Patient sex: M
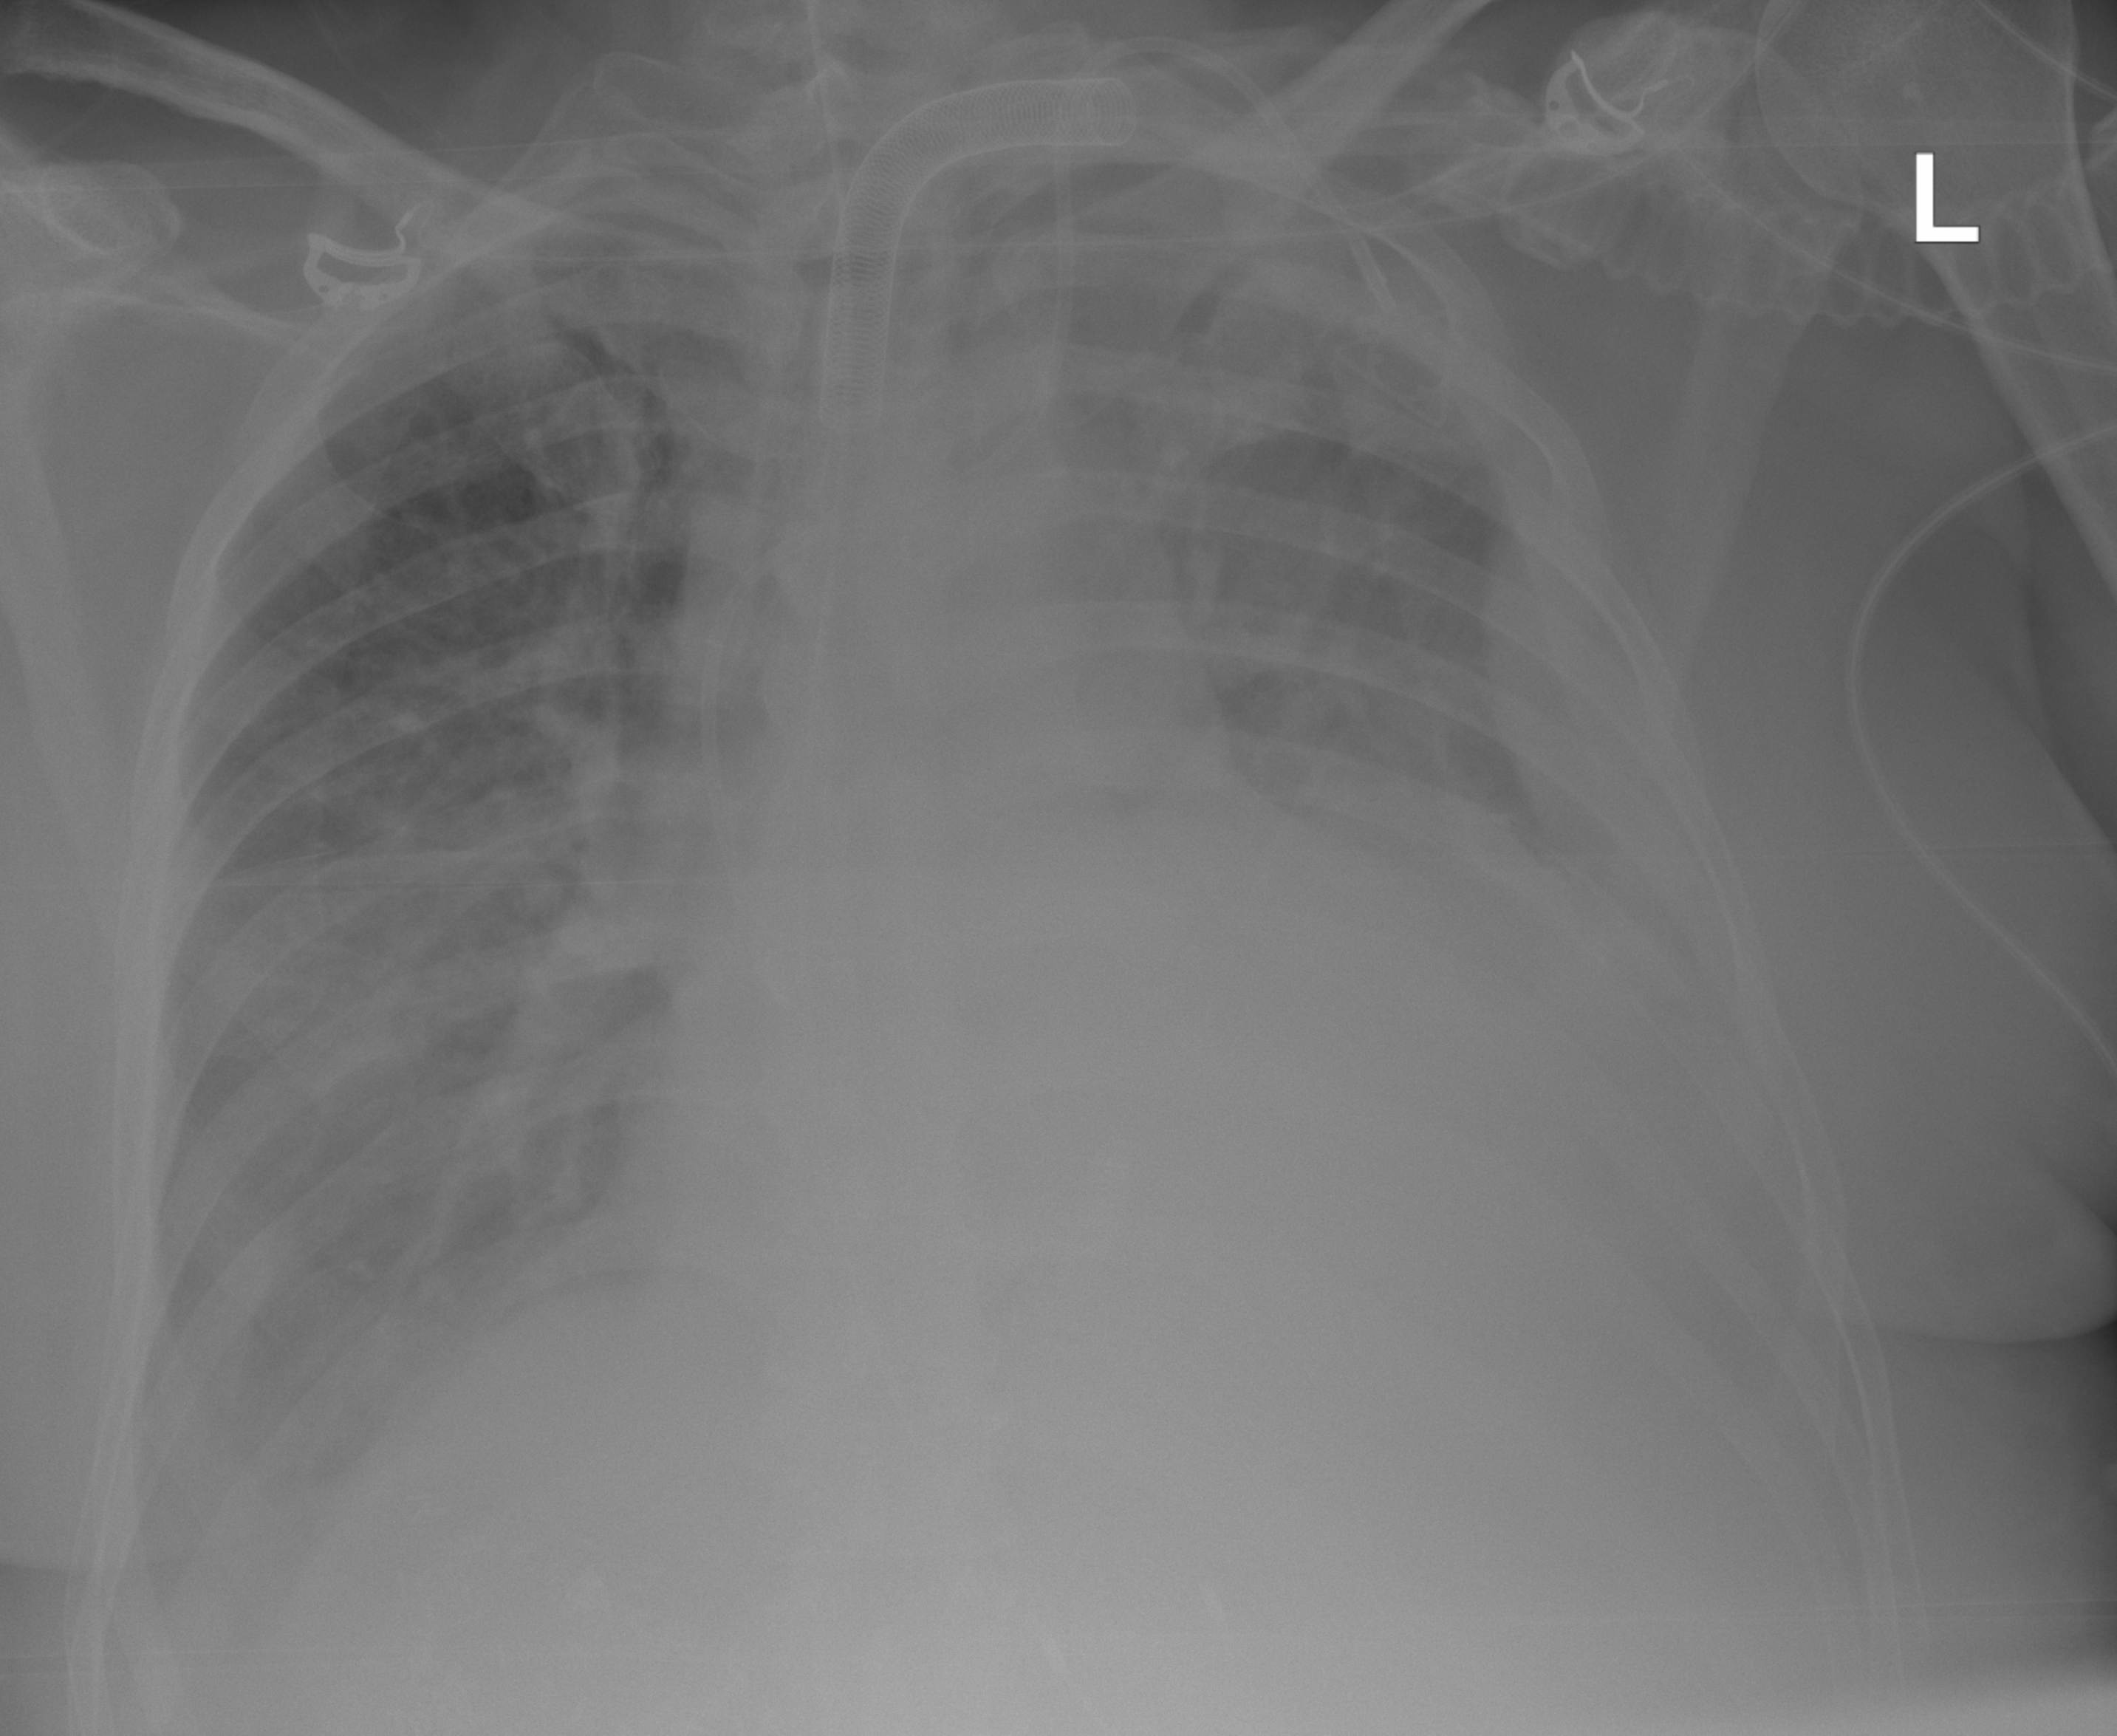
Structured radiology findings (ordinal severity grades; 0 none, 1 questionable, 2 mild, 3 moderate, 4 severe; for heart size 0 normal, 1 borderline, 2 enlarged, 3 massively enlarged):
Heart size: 2
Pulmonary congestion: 2
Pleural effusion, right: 2
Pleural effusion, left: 3
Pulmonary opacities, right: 0
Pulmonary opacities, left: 0
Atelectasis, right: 2
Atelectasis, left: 3